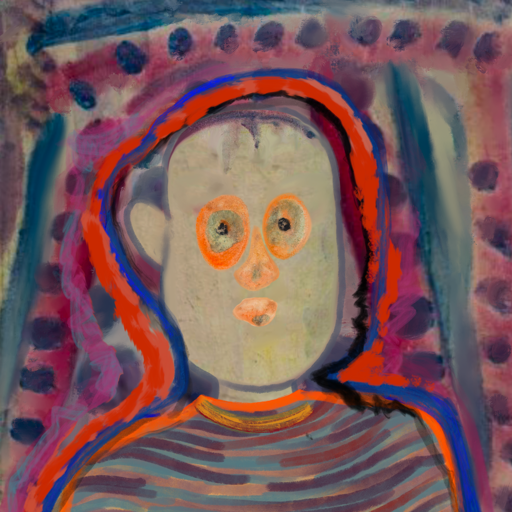
Background: HillGirl, Head And Neck Front: Hill_Girl, Face Front: Childish, Bust: Experience, Hair Front: Experience, Head Accessory: Blank, Second Necklace: Blank, Necklace: Mother_And_Son_Son, Baby: Blank